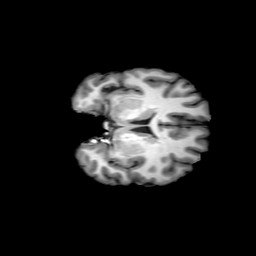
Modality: T1w
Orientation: coronal
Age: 31
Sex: female
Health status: ill